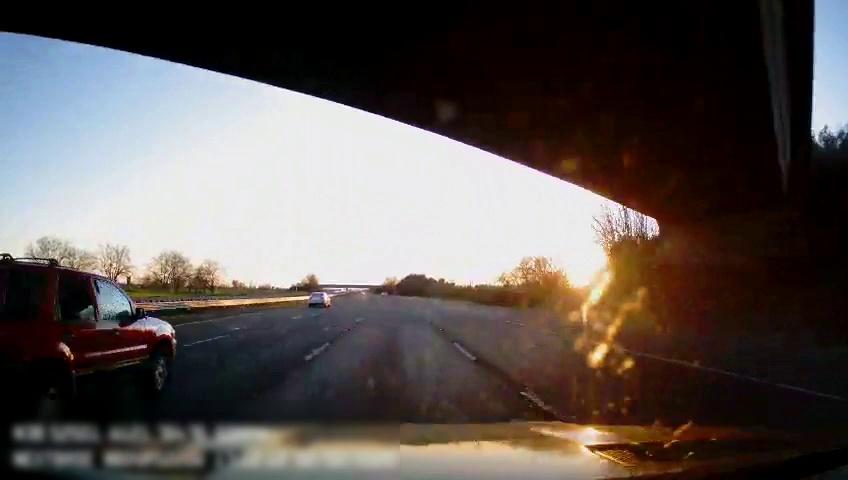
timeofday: Day
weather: Sunny
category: Drivable Space
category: Vehicles | SUV
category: Vehicles | Car
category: Lanes | Alternate Lane
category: Lanes | Alternate Lane
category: Lanes | Current Lane
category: Lanes | Current Lane
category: Lanes | Alternate Lane